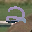
Label: 2